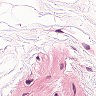
Metastatic tissue present: no